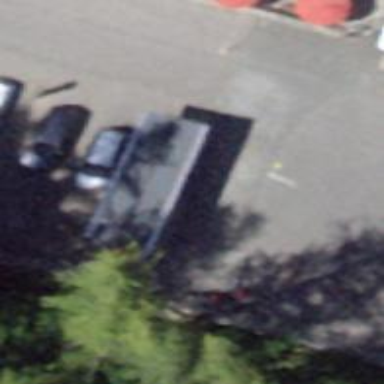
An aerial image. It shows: Bus stop with shelter.